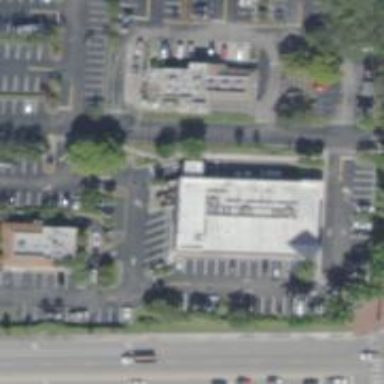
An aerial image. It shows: Pharmacy providing healthcare services.